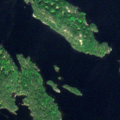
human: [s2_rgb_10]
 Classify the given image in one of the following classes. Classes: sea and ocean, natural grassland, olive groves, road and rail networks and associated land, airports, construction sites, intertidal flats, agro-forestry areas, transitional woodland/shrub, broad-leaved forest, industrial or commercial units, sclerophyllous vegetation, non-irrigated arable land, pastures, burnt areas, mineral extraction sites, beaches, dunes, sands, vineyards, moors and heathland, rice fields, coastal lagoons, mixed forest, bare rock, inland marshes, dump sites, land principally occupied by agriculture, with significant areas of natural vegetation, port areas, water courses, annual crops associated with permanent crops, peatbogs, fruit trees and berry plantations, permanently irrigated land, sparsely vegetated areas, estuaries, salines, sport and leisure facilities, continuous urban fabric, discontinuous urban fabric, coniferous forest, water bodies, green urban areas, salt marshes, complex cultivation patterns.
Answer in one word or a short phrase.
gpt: coniferous forest, mixed forest, water bodies